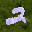
Label: 2